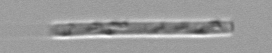
Label: Leptocylindrus